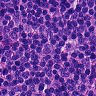
Metastatic tissue present: no